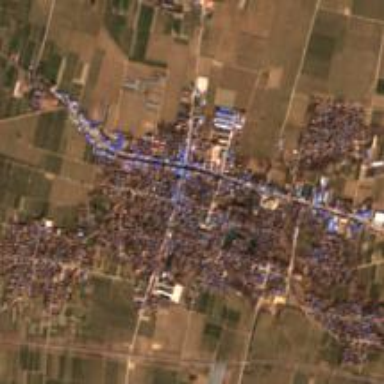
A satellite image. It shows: Township classified as town.